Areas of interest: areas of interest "Beihang University Small Football Stadium"
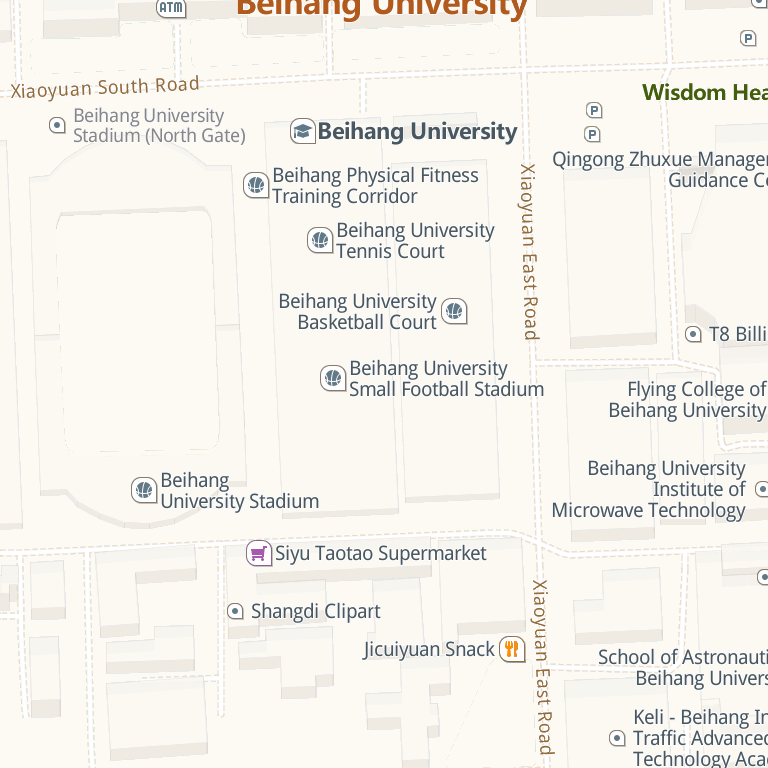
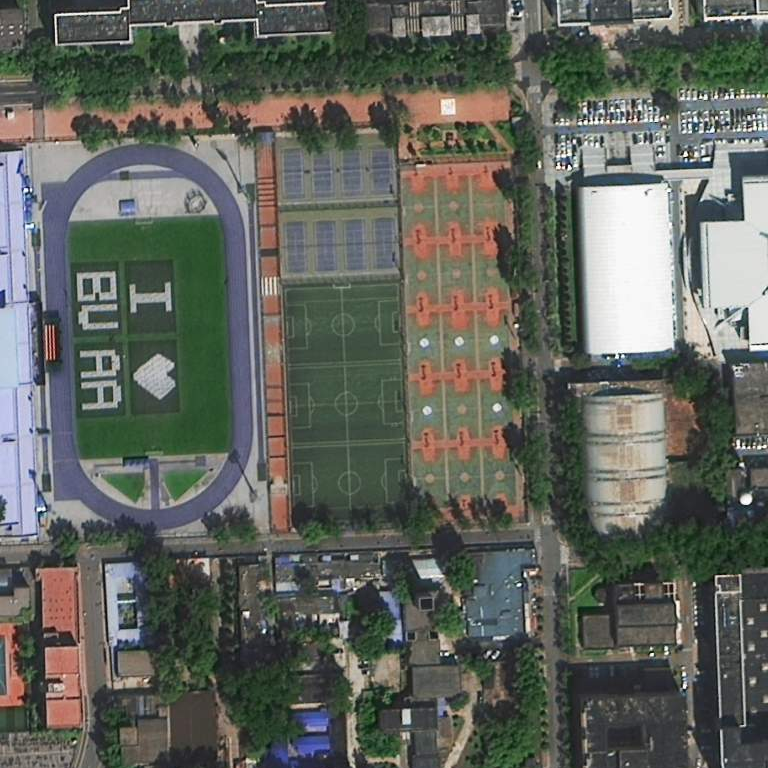